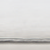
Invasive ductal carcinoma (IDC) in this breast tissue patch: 0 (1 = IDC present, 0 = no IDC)